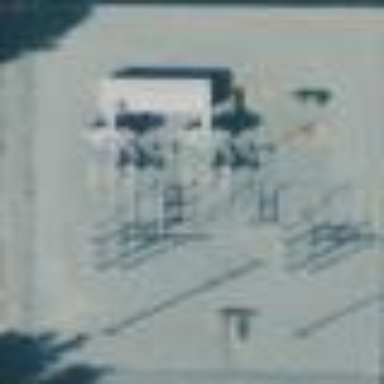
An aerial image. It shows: Distribution level power substation surrounded by fence.